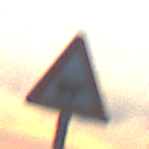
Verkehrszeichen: ViehtriebLinks
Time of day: SunriseSunset
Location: Outdoor (Nature)
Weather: PartlyCloudy
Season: NotSpecified
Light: Natural